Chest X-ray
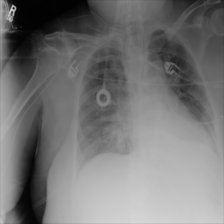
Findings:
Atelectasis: positive
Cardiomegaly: negative
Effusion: negative
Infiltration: positive
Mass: negative
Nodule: negative
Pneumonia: negative
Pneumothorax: negative
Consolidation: negative
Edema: negative
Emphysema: negative
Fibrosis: negative
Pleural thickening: negative
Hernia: negative